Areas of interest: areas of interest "Gas Station"
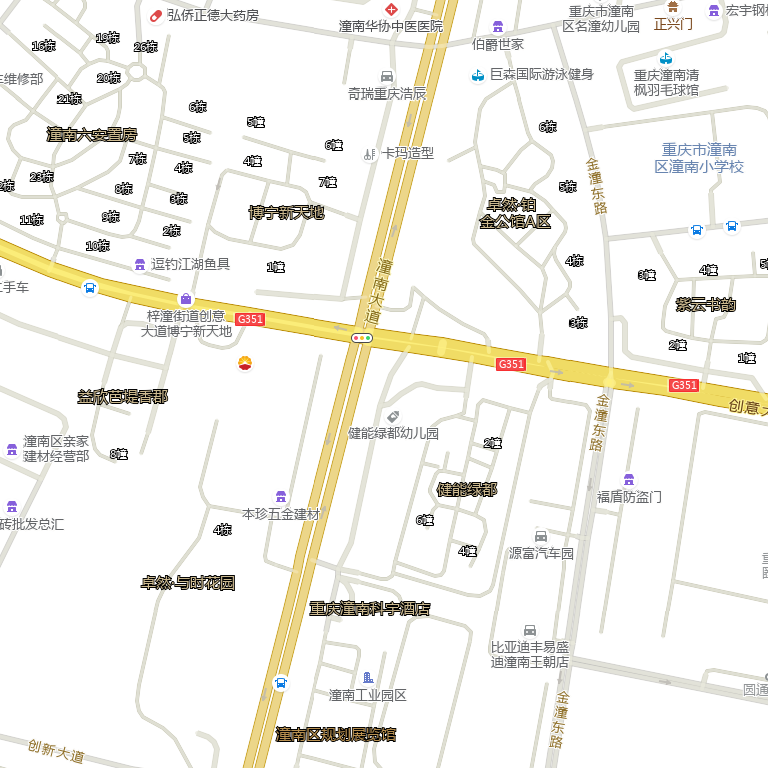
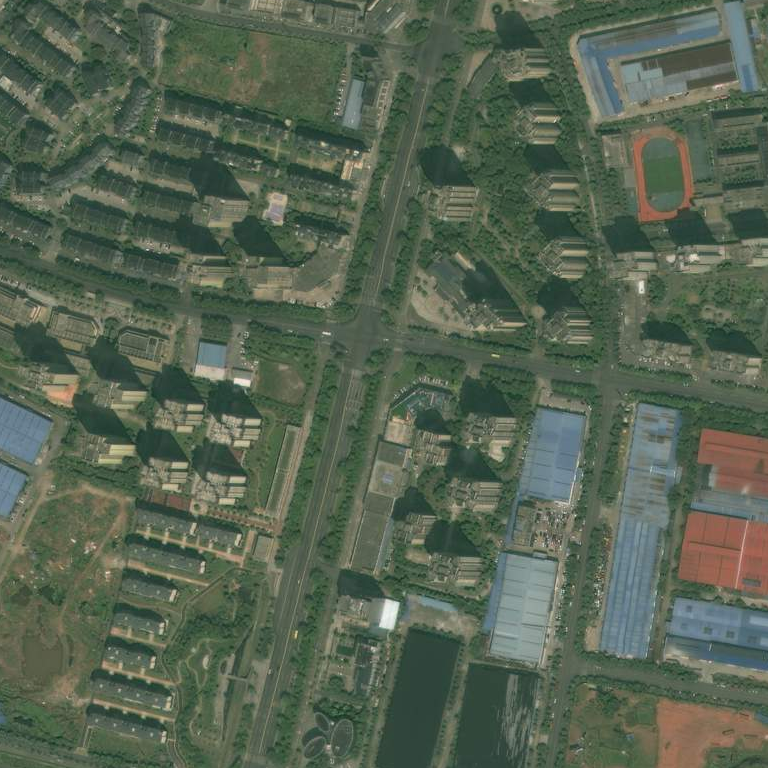